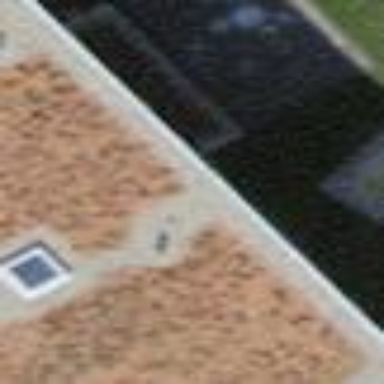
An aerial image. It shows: Solar photovoltaic panel generator.